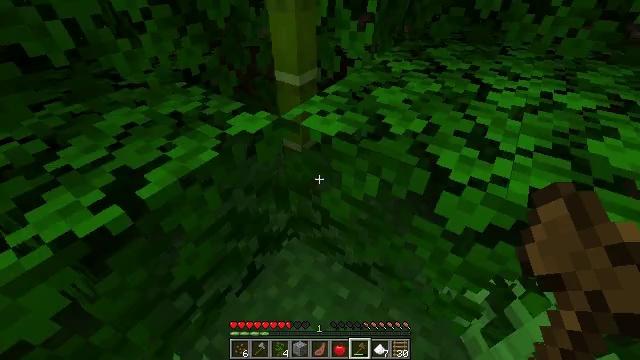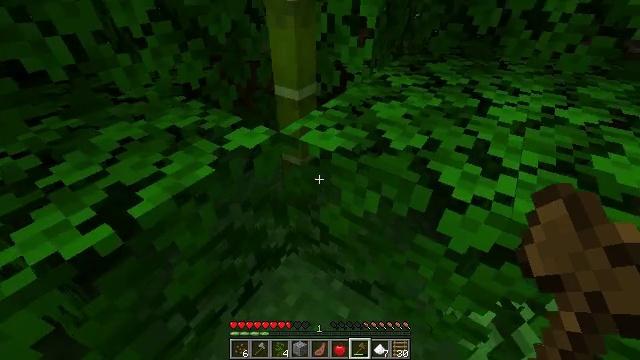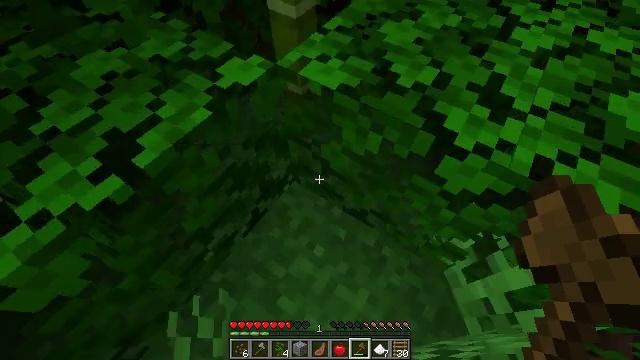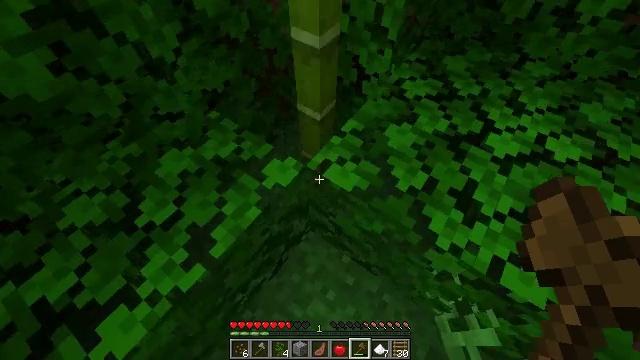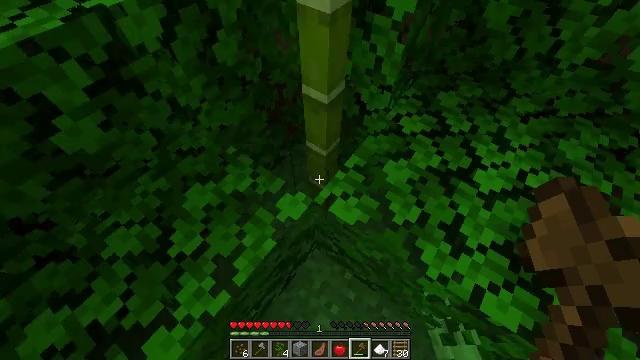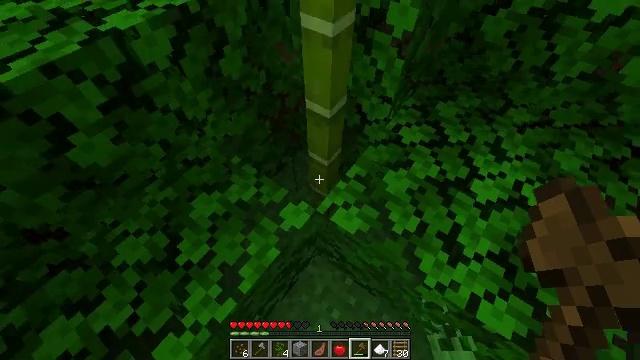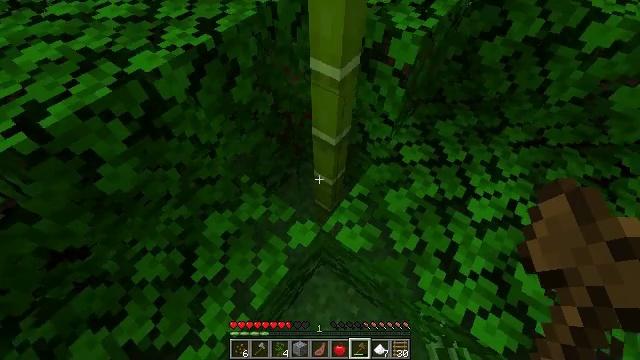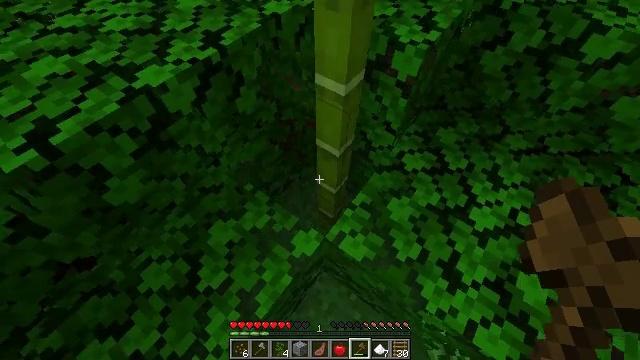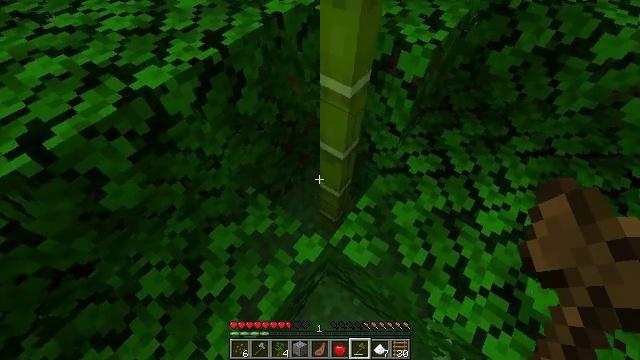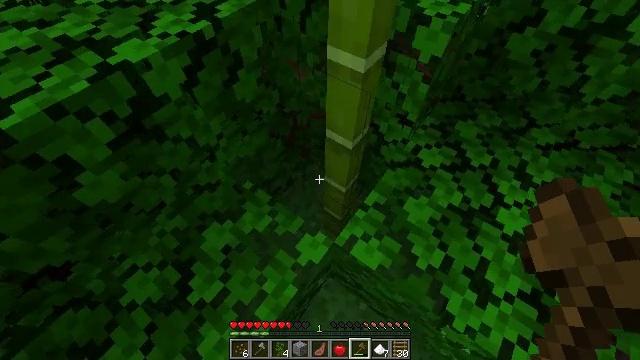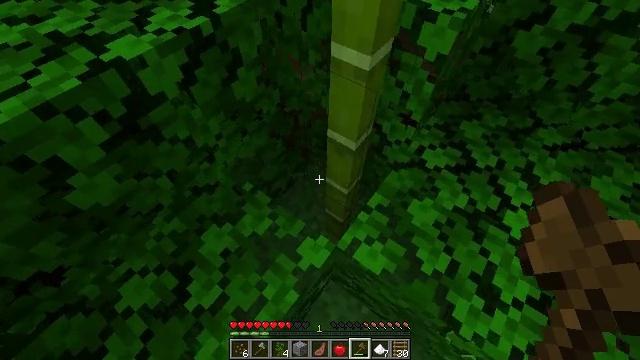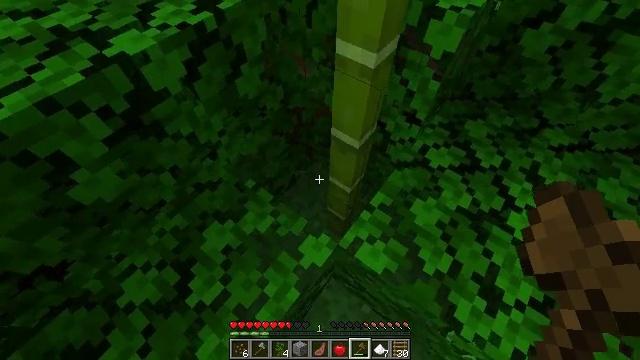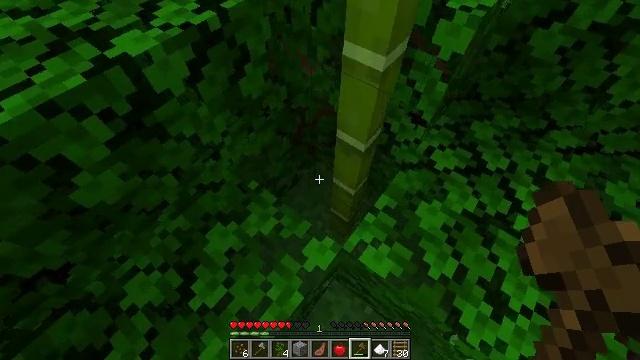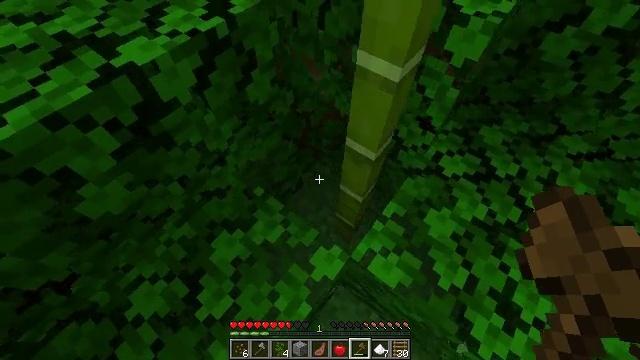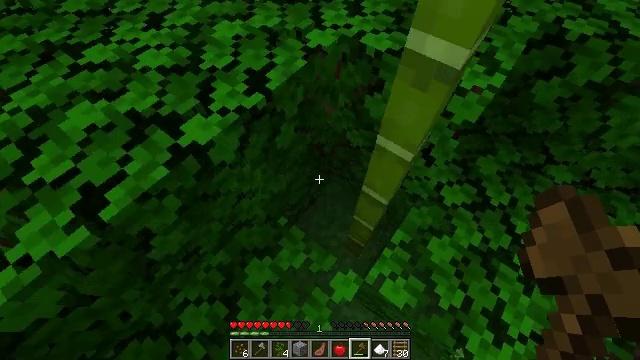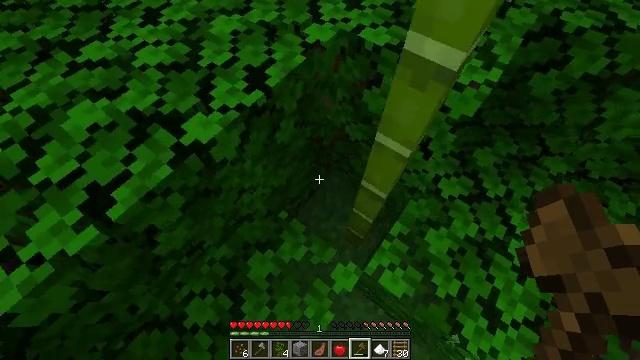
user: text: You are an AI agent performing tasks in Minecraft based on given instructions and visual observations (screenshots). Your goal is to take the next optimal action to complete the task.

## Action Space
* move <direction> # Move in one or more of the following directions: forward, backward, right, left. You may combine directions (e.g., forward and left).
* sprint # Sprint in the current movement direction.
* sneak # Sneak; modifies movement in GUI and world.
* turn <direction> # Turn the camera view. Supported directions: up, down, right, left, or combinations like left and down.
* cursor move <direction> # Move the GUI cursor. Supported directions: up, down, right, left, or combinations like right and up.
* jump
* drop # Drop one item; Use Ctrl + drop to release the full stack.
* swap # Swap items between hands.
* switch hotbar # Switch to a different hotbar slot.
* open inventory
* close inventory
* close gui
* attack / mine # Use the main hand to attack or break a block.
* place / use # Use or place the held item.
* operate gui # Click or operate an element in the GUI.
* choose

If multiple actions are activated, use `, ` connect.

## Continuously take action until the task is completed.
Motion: motion action
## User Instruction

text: Harvest bamboo from the farm.
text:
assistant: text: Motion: move forward
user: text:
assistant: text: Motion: move forward and move left, turn down, jump
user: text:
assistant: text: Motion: turn left and up
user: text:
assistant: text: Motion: no_op
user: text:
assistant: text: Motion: no_op
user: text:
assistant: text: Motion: no_op
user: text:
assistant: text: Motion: no_op
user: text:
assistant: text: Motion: no_op
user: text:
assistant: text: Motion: no_op
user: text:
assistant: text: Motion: no_op
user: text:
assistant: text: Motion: no_op
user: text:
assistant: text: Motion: no_op
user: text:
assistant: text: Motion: move forward and move left
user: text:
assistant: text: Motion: move forward and move left, turn down, jump
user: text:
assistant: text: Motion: move forward and move left, turn down, jump
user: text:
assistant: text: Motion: move forward and move left, turn right and down, jump
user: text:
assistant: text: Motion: move forward and move left, turn right and down, jump
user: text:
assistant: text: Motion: move forward and move left, turn right and down, jump
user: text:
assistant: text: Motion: turn right and down
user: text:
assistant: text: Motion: turn right and down
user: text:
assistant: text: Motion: turn right and down
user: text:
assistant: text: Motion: turn right and up
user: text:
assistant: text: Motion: turn right and up
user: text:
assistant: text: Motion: turn right and up
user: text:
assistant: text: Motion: move forward, turn right
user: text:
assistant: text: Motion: move forward and move right, turn right
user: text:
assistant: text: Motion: move forward and move right
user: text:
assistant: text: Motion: move right
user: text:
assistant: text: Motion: move right
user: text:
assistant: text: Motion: move right